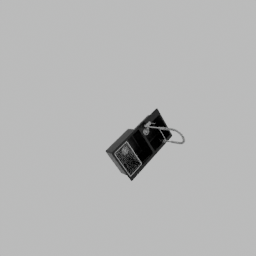
Label: appliances